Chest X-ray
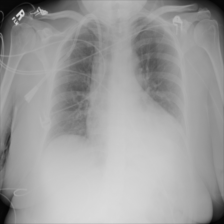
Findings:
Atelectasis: positive
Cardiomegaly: negative
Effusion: positive
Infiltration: positive
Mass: negative
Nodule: negative
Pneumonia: negative
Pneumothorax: negative
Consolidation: negative
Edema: negative
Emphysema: negative
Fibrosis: negative
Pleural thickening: negative
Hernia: negative